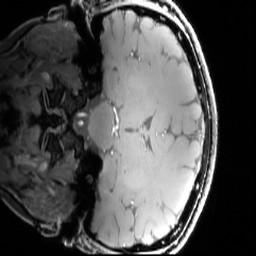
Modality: T1w
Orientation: coronal
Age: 28
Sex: female
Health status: healthy
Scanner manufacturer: siemens
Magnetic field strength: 7 T
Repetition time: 4.3 s
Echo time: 0.00227 s